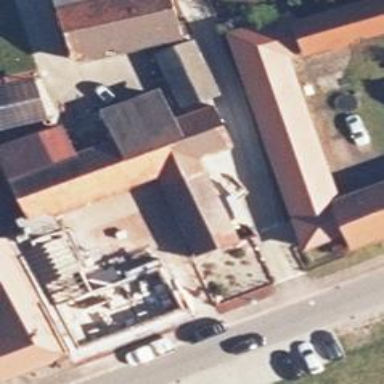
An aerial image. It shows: Car repair shop.